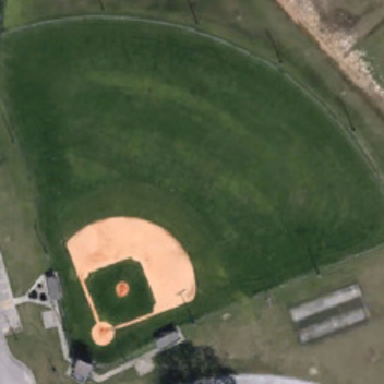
Next to the green baseball field is a gray square room .